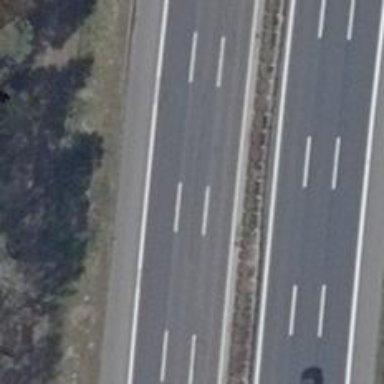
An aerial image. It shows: Asphalt motorway.